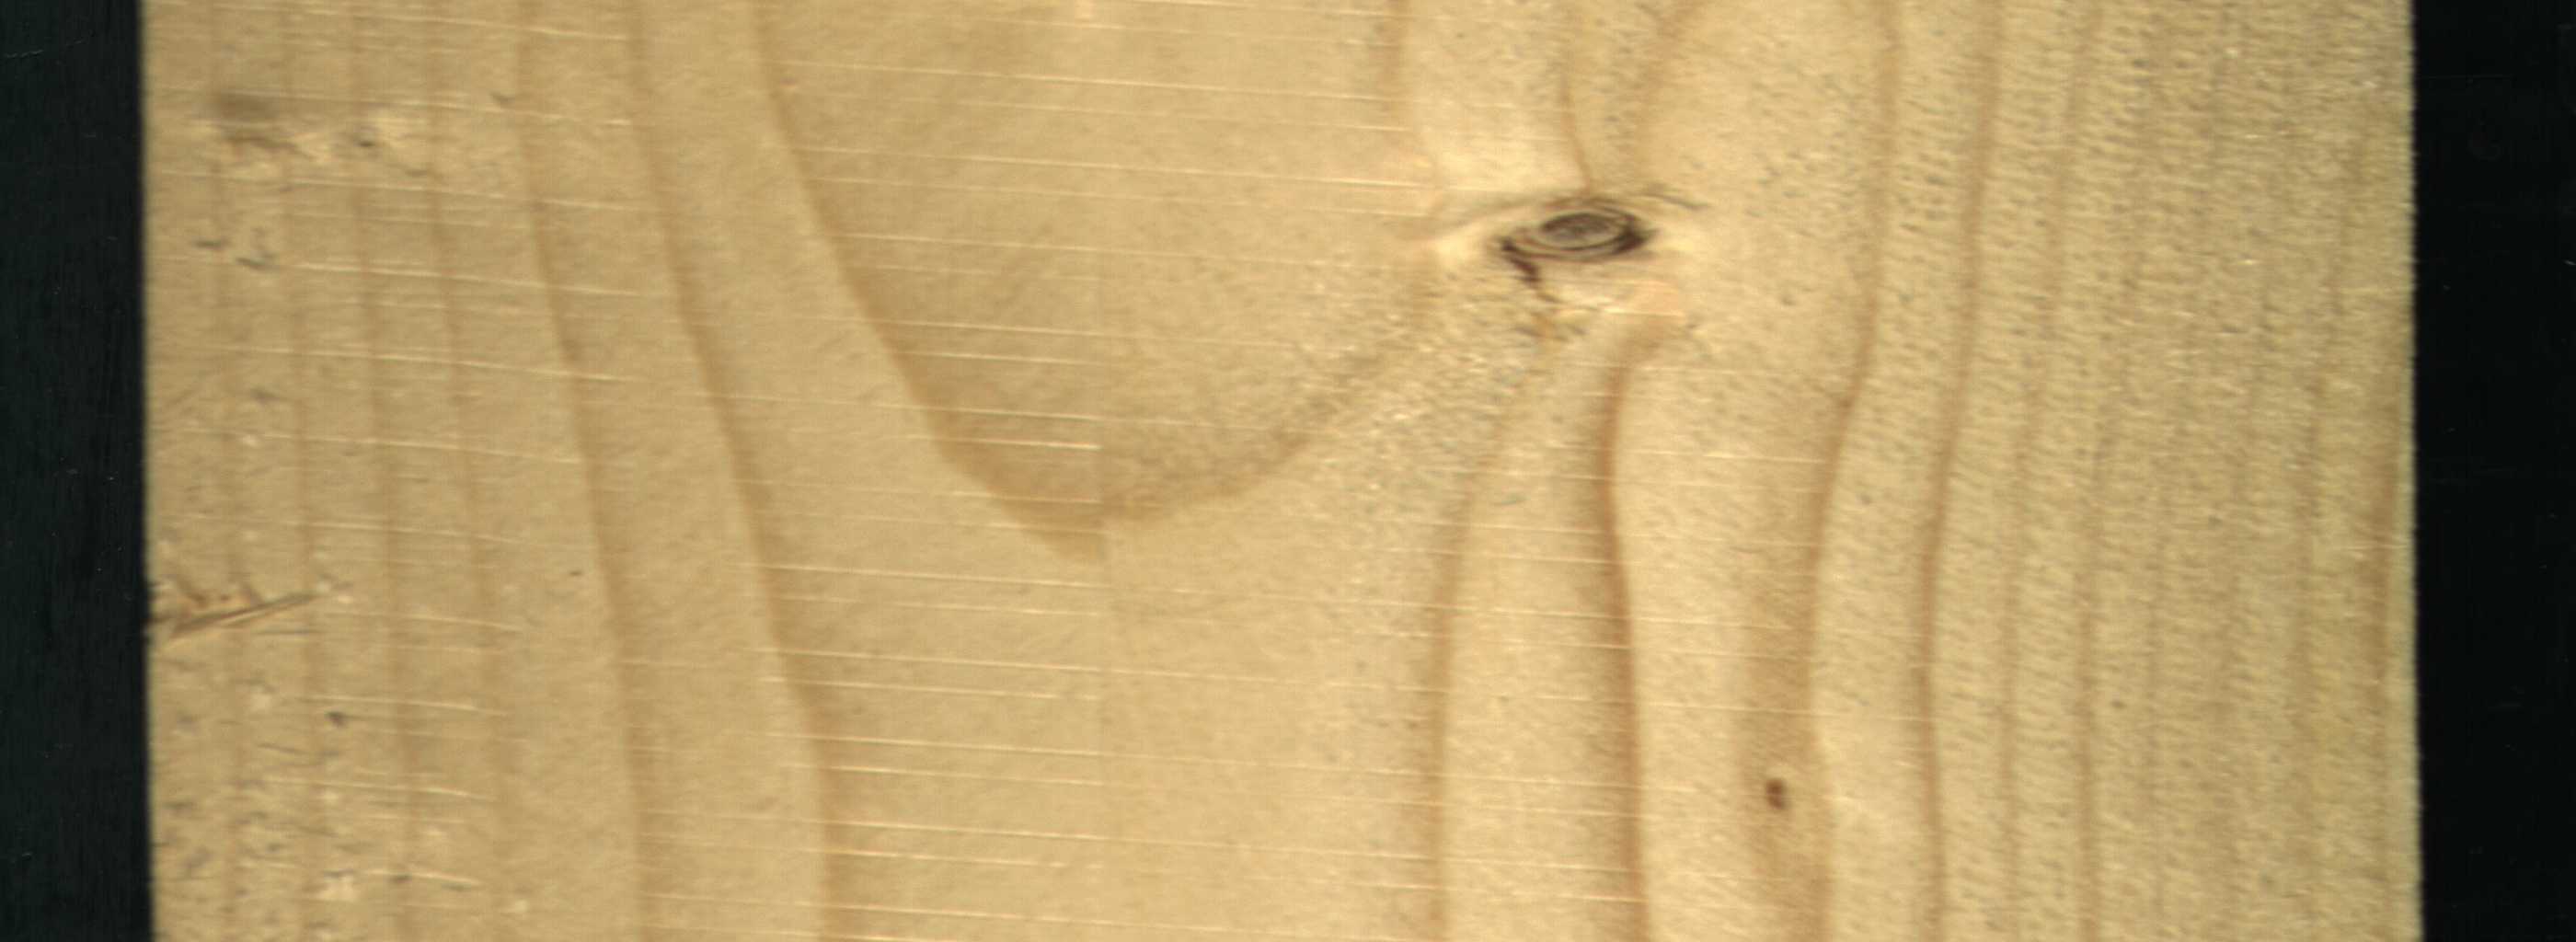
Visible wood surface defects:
Live_Knot